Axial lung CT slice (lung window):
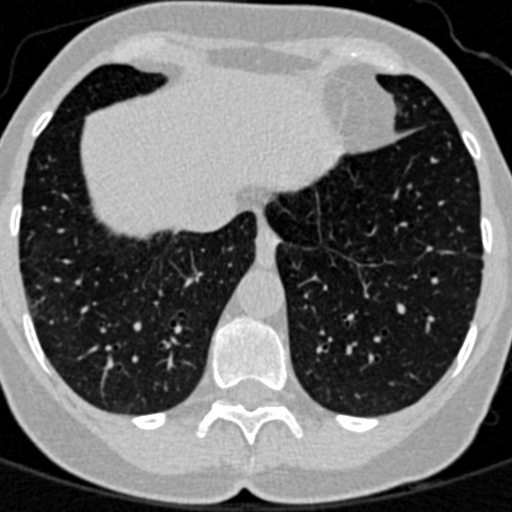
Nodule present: no